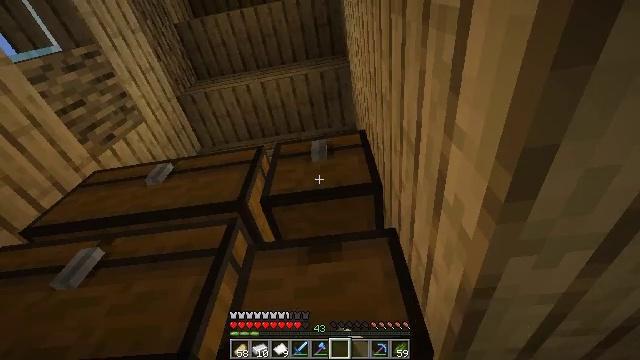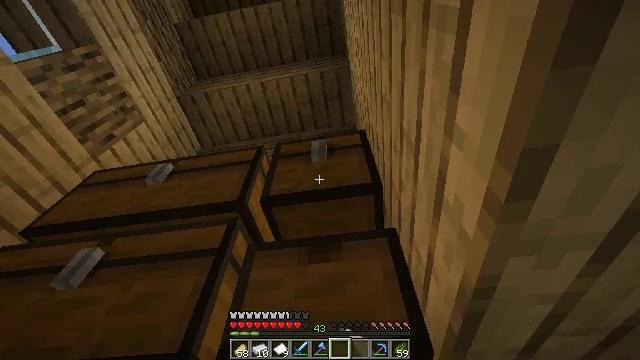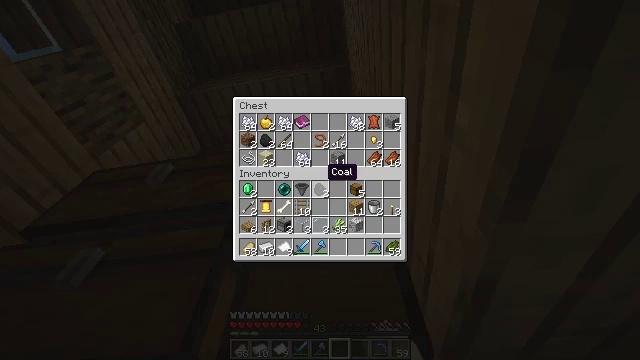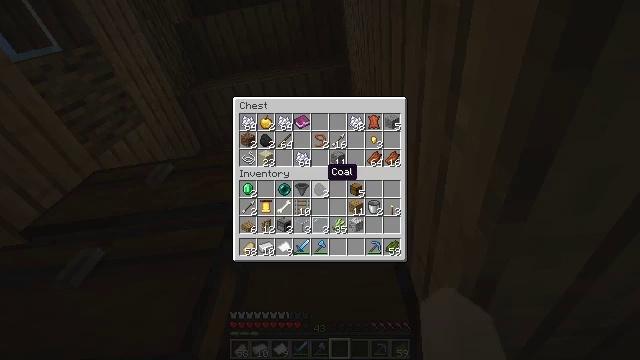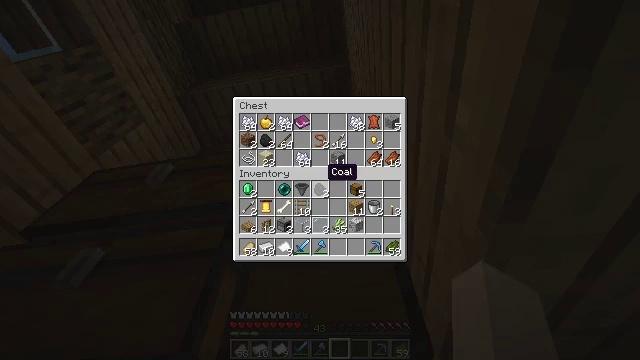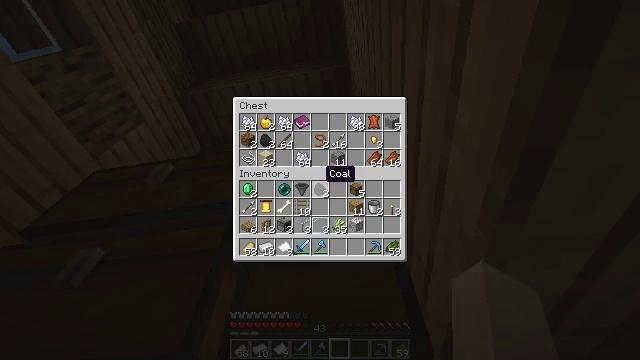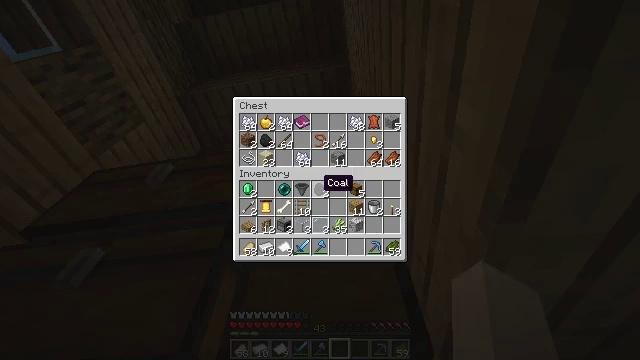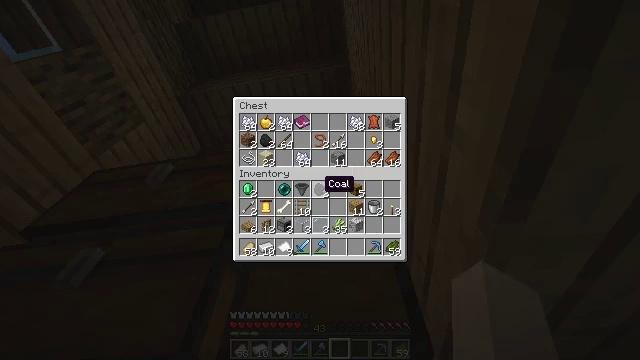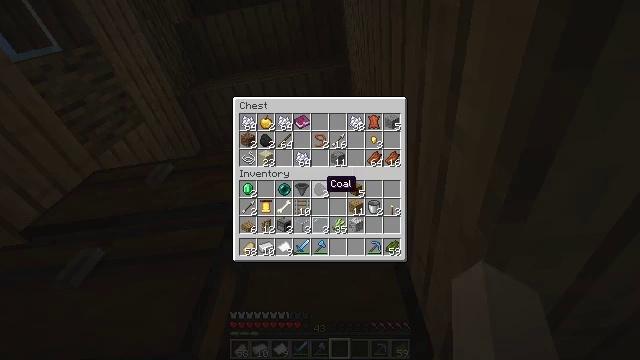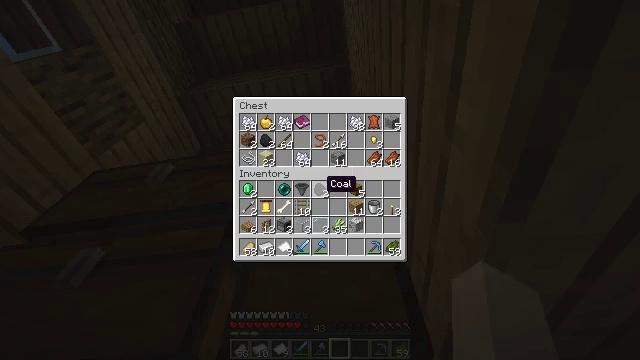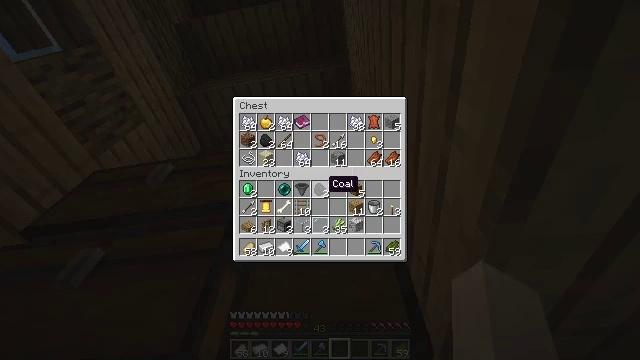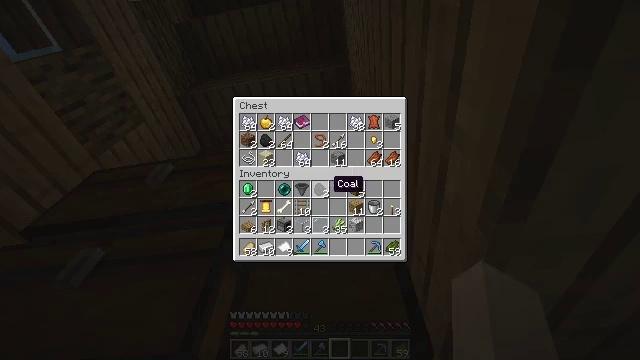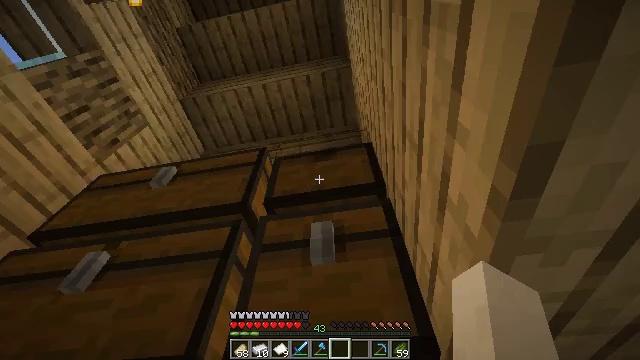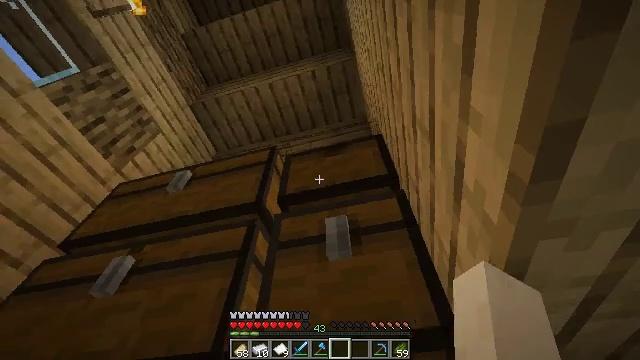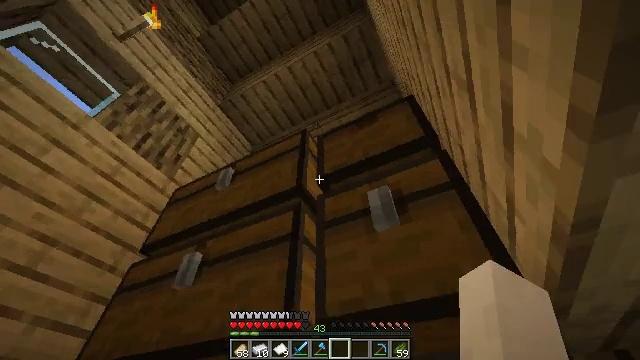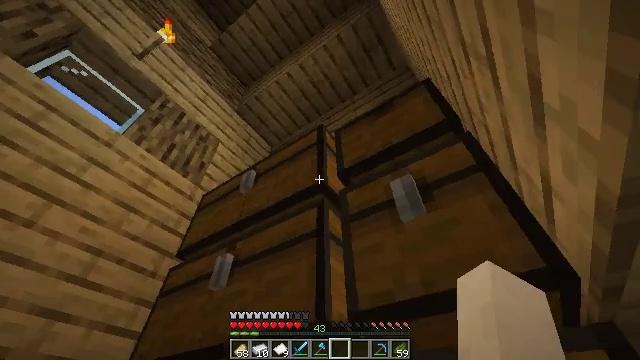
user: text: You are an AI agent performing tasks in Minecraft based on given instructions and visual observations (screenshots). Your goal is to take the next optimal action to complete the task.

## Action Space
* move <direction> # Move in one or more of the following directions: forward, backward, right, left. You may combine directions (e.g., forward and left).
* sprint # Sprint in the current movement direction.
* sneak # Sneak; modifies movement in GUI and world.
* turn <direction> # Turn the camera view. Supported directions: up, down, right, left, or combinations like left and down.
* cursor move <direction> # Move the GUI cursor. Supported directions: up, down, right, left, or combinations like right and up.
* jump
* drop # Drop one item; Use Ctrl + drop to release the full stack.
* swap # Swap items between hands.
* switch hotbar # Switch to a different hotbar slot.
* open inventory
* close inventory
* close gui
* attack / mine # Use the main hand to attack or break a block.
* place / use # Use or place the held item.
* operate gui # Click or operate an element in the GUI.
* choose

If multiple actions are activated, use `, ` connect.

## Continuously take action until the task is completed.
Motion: motion action
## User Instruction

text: Craft a green dye.
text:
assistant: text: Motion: no_op
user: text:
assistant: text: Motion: open gui
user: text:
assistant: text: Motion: no_op
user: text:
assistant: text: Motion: no_op
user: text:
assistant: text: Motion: no_op
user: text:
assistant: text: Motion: cursor move down
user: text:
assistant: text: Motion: no_op
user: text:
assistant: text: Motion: no_op
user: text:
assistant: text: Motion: no_op
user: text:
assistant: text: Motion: no_op
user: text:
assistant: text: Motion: no_op
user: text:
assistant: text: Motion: cursor move left
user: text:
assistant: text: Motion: turn left and down, close gui
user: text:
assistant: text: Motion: turn left and down
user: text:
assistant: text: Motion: turn left and down
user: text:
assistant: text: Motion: turn left
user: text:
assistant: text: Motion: turn left
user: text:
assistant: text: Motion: use / place
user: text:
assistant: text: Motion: use / place
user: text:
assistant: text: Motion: use / place
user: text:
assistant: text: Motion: use / place
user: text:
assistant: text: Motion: no_op
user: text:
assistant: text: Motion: open gui
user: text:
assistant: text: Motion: no_op
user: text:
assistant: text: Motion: no_op
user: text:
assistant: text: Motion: no_op
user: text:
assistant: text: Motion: no_op
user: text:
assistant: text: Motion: no_op
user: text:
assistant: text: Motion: no_op
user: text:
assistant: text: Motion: no_op